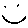
Label: smiley face